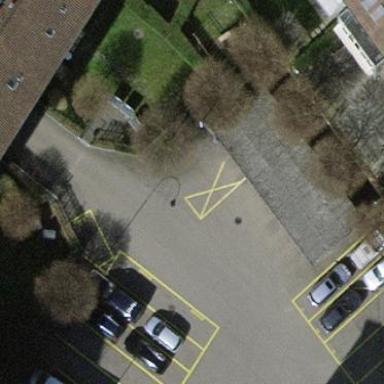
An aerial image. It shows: Building with motorcycle parking amenity that includes carports.